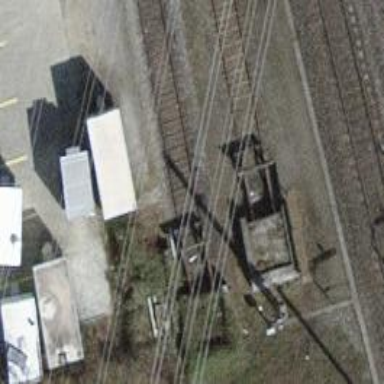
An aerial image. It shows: Railway buffer stop.